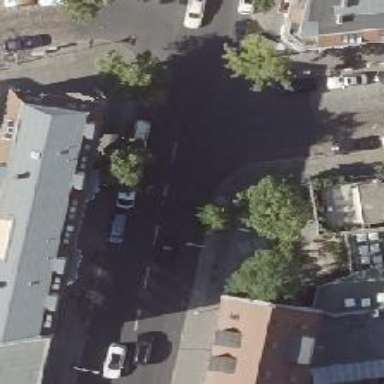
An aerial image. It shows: Parking available on the street side.